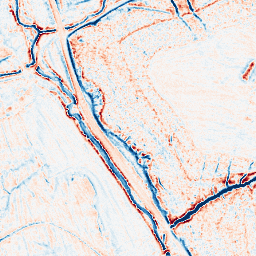
Category: edge_preserving
Decomposition family: anisotropic_diffusion
Decomposition parameters: iterations: 20
kappa: 10
gamma: 0.1
Upsampling method: sinc_hamming
Upsampling parameters: scale: 8
kernel_size: 16
Upsampling scale: 8